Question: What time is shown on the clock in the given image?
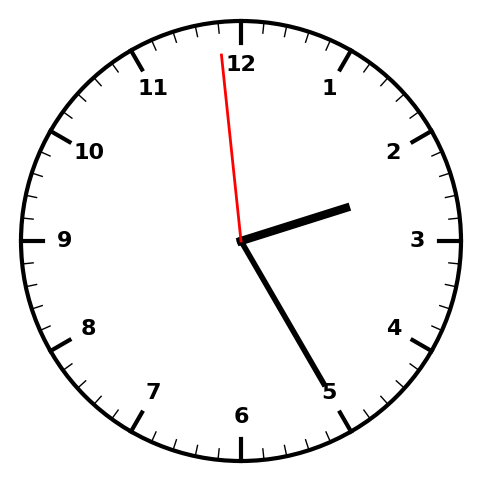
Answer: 02:24:59